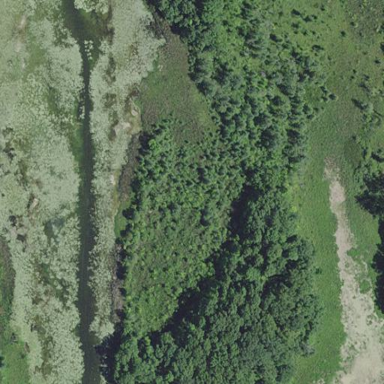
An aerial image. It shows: Marsh wetland.